Interaction volume radius: 5 \u00c5
Interaction volume height: 10 \u00c5
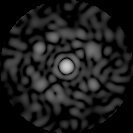
Disorder parameter: 0.7904